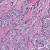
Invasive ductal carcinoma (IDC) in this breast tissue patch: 1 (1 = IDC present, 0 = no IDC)